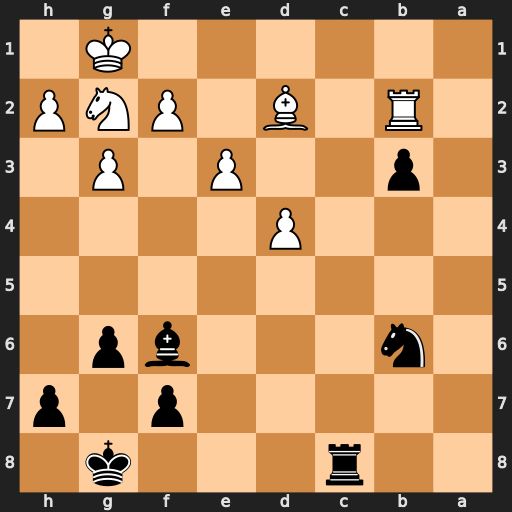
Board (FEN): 2r3k1/5p1p/1n3bp1/8/3P4/1p2P1P1/1R1B1PNP/6K1
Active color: b
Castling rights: -
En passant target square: -
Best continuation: Nc4 Rxb3 Nxd2